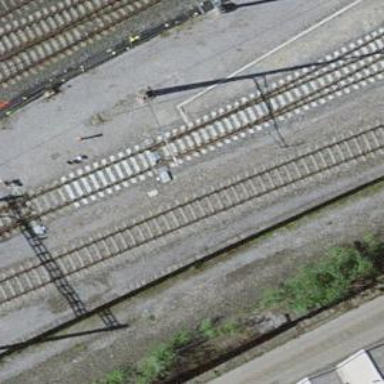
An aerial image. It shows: Rail yard with electrified contact lines for railway operations.